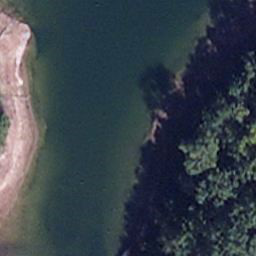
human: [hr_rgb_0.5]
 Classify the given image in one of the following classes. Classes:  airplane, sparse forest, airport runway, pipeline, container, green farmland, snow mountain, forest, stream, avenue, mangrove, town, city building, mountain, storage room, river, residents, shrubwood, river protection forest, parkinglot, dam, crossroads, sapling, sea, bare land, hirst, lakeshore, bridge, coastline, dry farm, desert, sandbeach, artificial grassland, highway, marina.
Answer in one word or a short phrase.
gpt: lakeshore